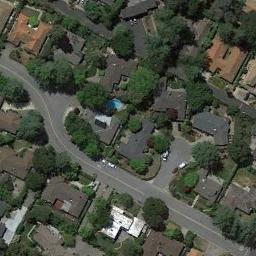
Label: residential